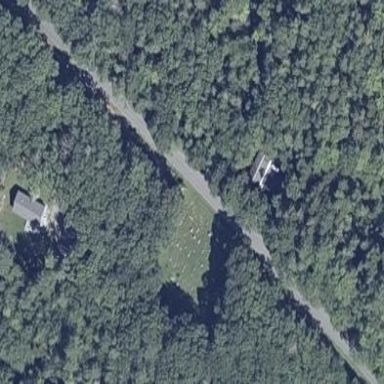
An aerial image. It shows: Cemetery.